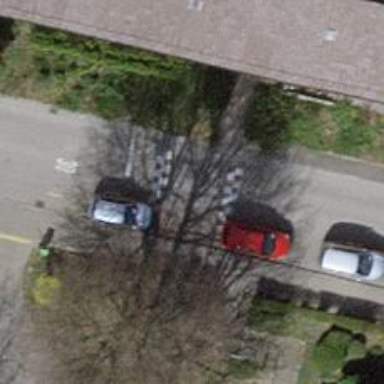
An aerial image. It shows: Traffic calming cushion.